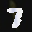
Label: 7